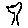
Label: tree